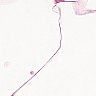
Metastatic tissue present: no